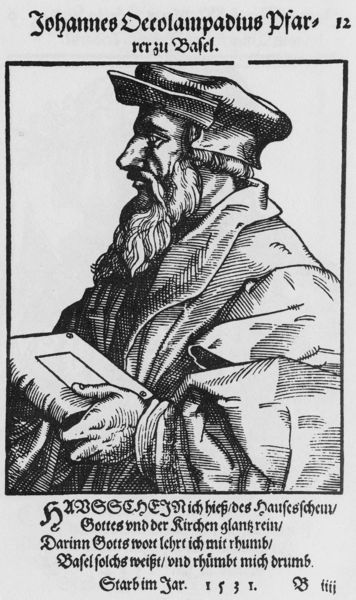
Titel: Bildnis des Johannes Oecolampadius
Künstler: Tobias Stimmer
Institution: (Seriendruck)
Schlagwörter: gott, hand, mann, schatten, umhang, weiß, sitzen, frisur, grau, haar, hut, licht, mund, nase, ohr, profil, schwarz, alt, bart, kappe, mütze, falten, gesicht, halten, johannes, kragen, mensch, rahmen, tod, tot, vollbart, ärmel, bildnis, hals, herr, hände, portrait, porträt, kirche, auge, gewand, mantel, blatt, kinn, lippen, locken, renaissance, holzschnitt, schrift, grafik, graphik, inschrift, glanz, robe, deutsch, faltenwurf, wange, jahreszahl, krempe, photographie, name, buch, religion, druck, druckgraphik, schnitt, schweiz, schraffur, radierung, stich, titel, portait, schwarzweiß, text, buchstaben, wei0, beschriftung, überschrift, worte, namen, barett, pfarrer, wangenknochen, zahl, firsur, priester, gelehrter, zeilen, siegel, kupferstich, basel, fraktur, frontispitz, legende, erklärung, wissenschaft, lehre, wörter, straffur, bausch, majuskel, überschirft, schaube, decolampadius, starb, todesanzeige, 1531, johannes deeolampadius, sterbeschrift, grapohik, pferrer, oecolampadius, stafrb